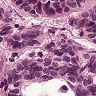
Metastatic tissue present: yes